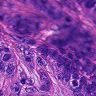
Metastatic tissue present: yes